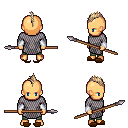
a pixel art fantasy rpg character, male body template, human, tanned skin, chain mail, teal pants, white blonde mohawk hairstyle, white cloth bracers, brown slippers, spear, four views (front, back, left, right), 2x2 character sprite sheet, small pixel art, hard edges, no anti-aliasing